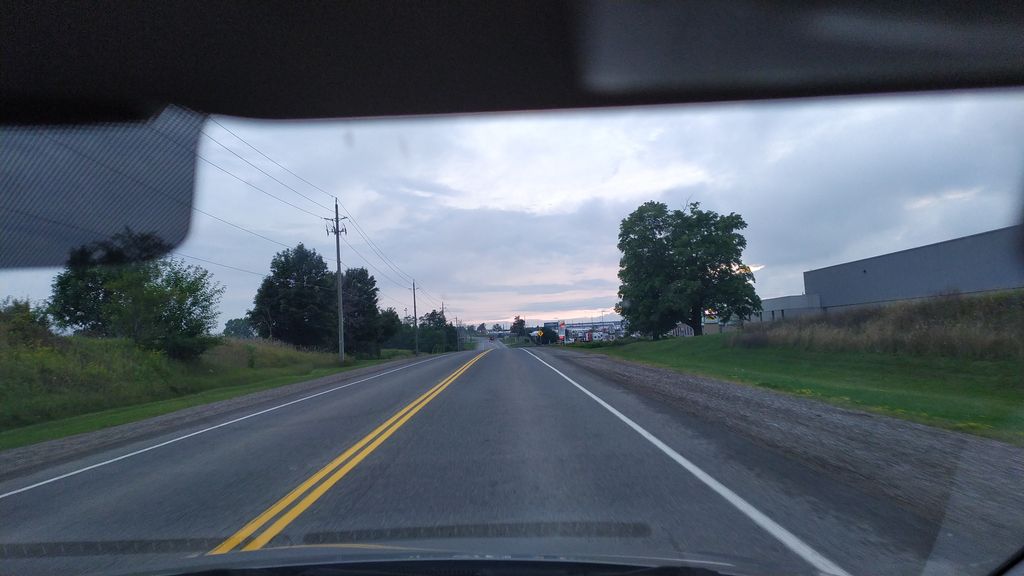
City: kitchener-waterloo